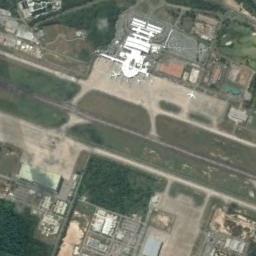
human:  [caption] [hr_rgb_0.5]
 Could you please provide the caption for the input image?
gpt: The airport is surrounded by neat terraces .

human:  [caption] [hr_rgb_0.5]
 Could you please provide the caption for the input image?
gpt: A complex airport with many runways and buildings .

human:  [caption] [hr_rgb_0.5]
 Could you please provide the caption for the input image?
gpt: There is an airport surrounded by many houses .

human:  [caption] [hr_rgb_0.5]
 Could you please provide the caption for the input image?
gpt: An airport with some parallel runways and white buildings on the lawn and some planes parked on the airport .

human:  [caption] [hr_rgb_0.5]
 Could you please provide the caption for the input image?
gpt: There are three straight roads in the airport .